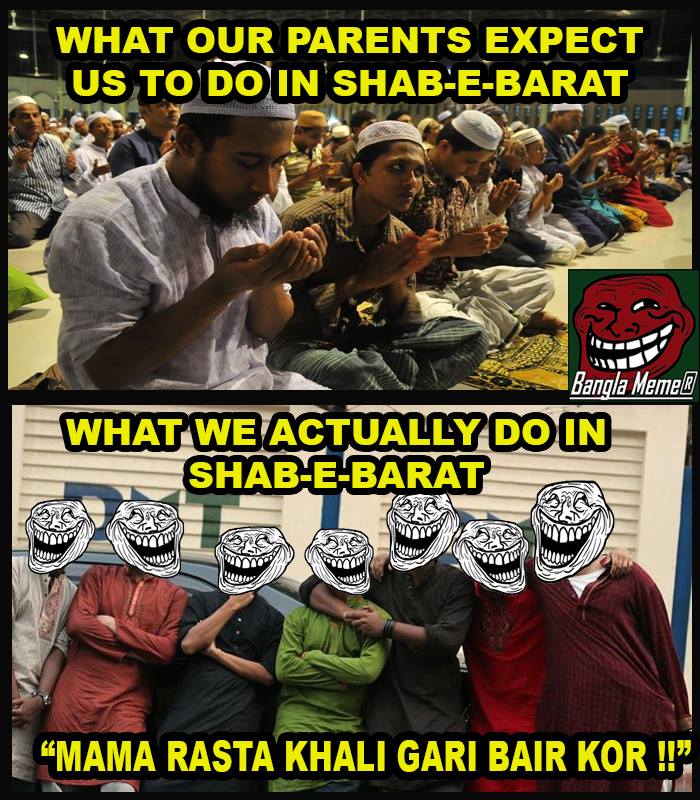
Caption: WHAT OUR PARENTS EXPECT US TO DO IN SHAB-E-BARAT   WHAT WE ACTUALLY DO IN SHAB-E-BARAT     "MAMA RASTA KHALI GARI BAIR KOR !!"
Label: hate